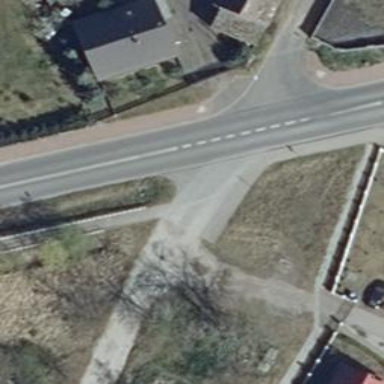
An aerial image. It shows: Road with "give way" sign.